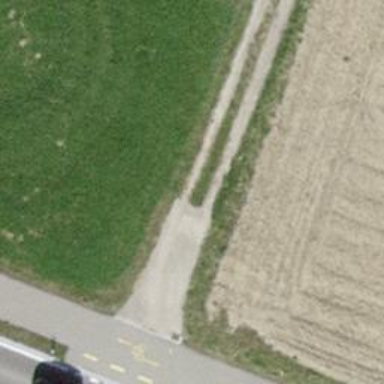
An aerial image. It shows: Track with grass surface. The track type is grade3.